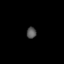
Tissue: lung
Cell type: Others
Senescence score: 0.694
Nuclear area (px): 108
Mean DAPI intensity: 85.657